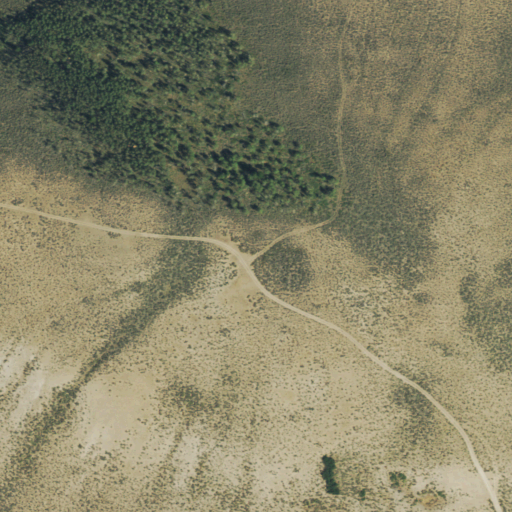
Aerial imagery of mountain in Colorado named Sapinero Mesa containing shrub and deciduous forest